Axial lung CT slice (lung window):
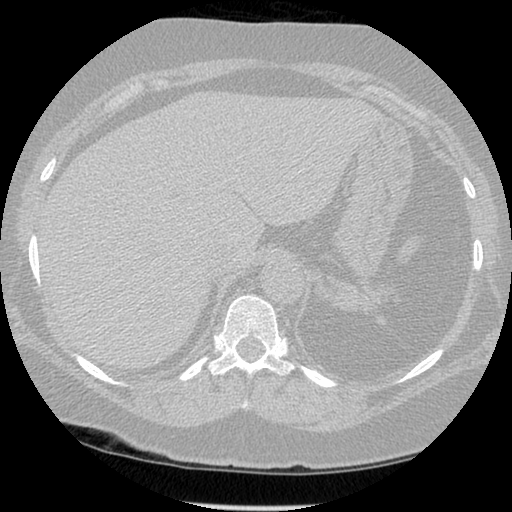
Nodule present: no